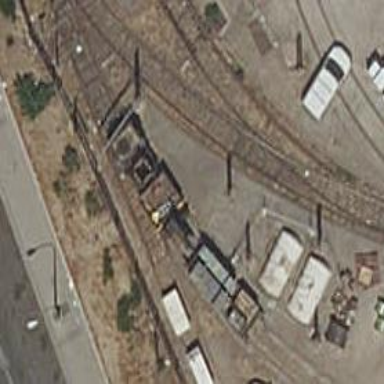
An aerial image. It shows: Yard with electrified contact lines.